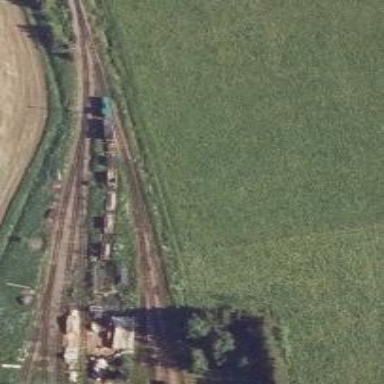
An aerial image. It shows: Narrow gauge railway.